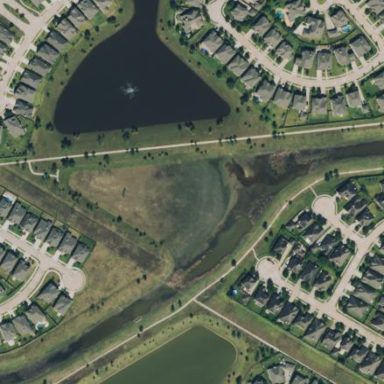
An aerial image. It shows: Detention water basin.